Question: I was able to make a donut with Three.js using THREE.TorusGeometry. But I can't get it to look like a flat ring like the ones in these pictures:
<URL>
Here's what my donut looks like:

Is there another Three.js geometry that can generate a flat ring (right with flat inner and outer walls)? Or another way of going about this?
Thanks for any pointers you can share! :)
Update:
The code and dependencies were taken from:
<URL>
'''
<!DOCTYPE html>
<html lang="en">
<head>
<title>three.js webgl - trackball controls</title>
<meta charset="utf-8">
<meta name="viewport" content="width=device-width, user-scalable=no, minimum-scale=1.0, maximum-scale=1.0">
<style>
body {
color: #000;
font-family:Monospace;
font-size:13px;
text-align:center;
font-weight: bold;
background-color: #fff;
margin: 0px;
overflow: hidden;
}
#info {
color:#000;
position: absolute;
top: 0px; width: 100%;
padding: 5px;
}
a {
color: red;
}
</style>
</head>
<body>
<div id="container"></div>
<div id="info">
<a href="http://threejs.org" target="_blank">three.js</a> - trackball controls example</br>MOVE mouse &amp; press LEFT/A: rotate, MIDDLE/S: zoom, RIGHT/D: pan
</div>
<script src="three.min.js"></script>
<script src="TrackballControls.js"></script>
<script src="Detector.js"></script>
<script src="stats.min.js"></script>
<script>
if ( ! Detector.webgl ) Detector.addGetWebGLMessage();
var container, stats;
var camera, controls, scene, renderer;
var cross;
init();
animate();
function init() {
camera = new THREE.PerspectiveCamera( 60, window.innerWidth / window.innerHeight, 1, 1000 );
camera.position.z = 500;
controls = new THREE.TrackballControls( camera );
controls.rotateSpeed = 1.0;
controls.zoomSpeed = 1.2;
controls.panSpeed = 0.8;
controls.noZoom = false;
controls.noPan = false;
controls.staticMoving = true;
controls.dynamicDampingFactor = 0.3;
controls.keys = [ 65, 83, 68 ];
controls.addEventListener( 'change', render );
// world
scene = new THREE.Scene();
scene.fog = new THREE.FogExp2( 0xcccccc, 0.002 );
var radius = 100;
var tubeRadius = 50;
var radialSegments = 8 * 10;
var tubularSegments = 6 * 15;
var arc = Math.PI * 2;
var geometry = new THREE.TorusGeometry( radius, tubeRadius, radialSegments, tubularSegments, arc );
var material = new THREE.MeshLambertMaterial( { color:0xffffff, shading: THREE.FlatShading } );
for ( var i = 0; i < 1; i ++ ) {
var mesh = new THREE.Mesh( geometry, material );
mesh.updateMatrix();
mesh.matrixAutoUpdate = false;
scene.add( mesh );
}
// lights
light = new THREE.DirectionalLight( 0xffffff );
light.position.set( 1, 1, 1 );
scene.add( light );
light = new THREE.DirectionalLight( 0x002288 );
light.position.set( -1, -1, -1 );
scene.add( light );
light = new THREE.AmbientLight( 0x222222 );
scene.add( light );
// renderer
renderer = new THREE.WebGLRenderer( { antialias: false } );
renderer.setClearColor( scene.fog.color, 1 );
renderer.setSize( window.innerWidth, window.innerHeight );
container = document.getElementById( 'container' );
container.appendChild( renderer.domElement );
//
window.addEventListener( 'resize', onWindowResize, false );
}
function onWindowResize() {
camera.aspect = window.innerWidth / window.innerHeight;
camera.updateProjectionMatrix();
renderer.setSize( window.innerWidth, window.innerHeight );
controls.handleResize();
render();
}
function animate() {
requestAnimationFrame( animate );
controls.update();
}
function render() {
renderer.render( scene, camera );
}
</script>
</body>
</html>
'''
<URL>
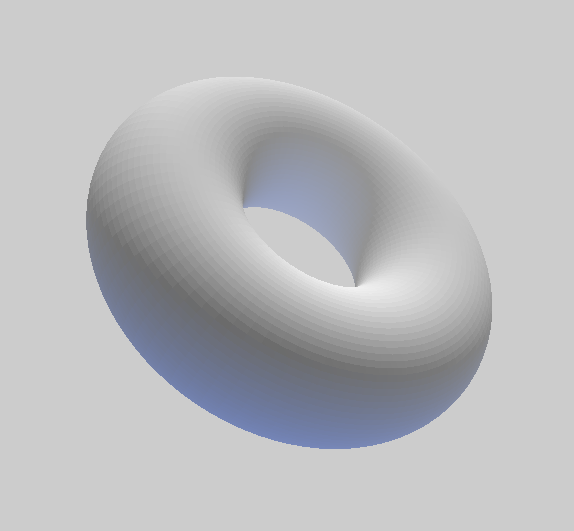
Answer: There are multiple options:
1. Use TubeGeometry - this is probably what you need
2. ExtrudeGeometry to extrude a disk
3. lathe an offset rectangle with LatheGeometry
4. Use THREE.Shape -> grab the tube like shape from the webgl_geometry_shapes sample